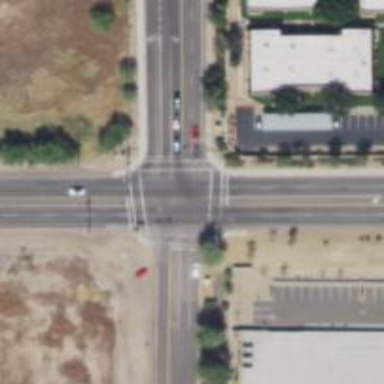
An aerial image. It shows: Solid stop line on the road marking.